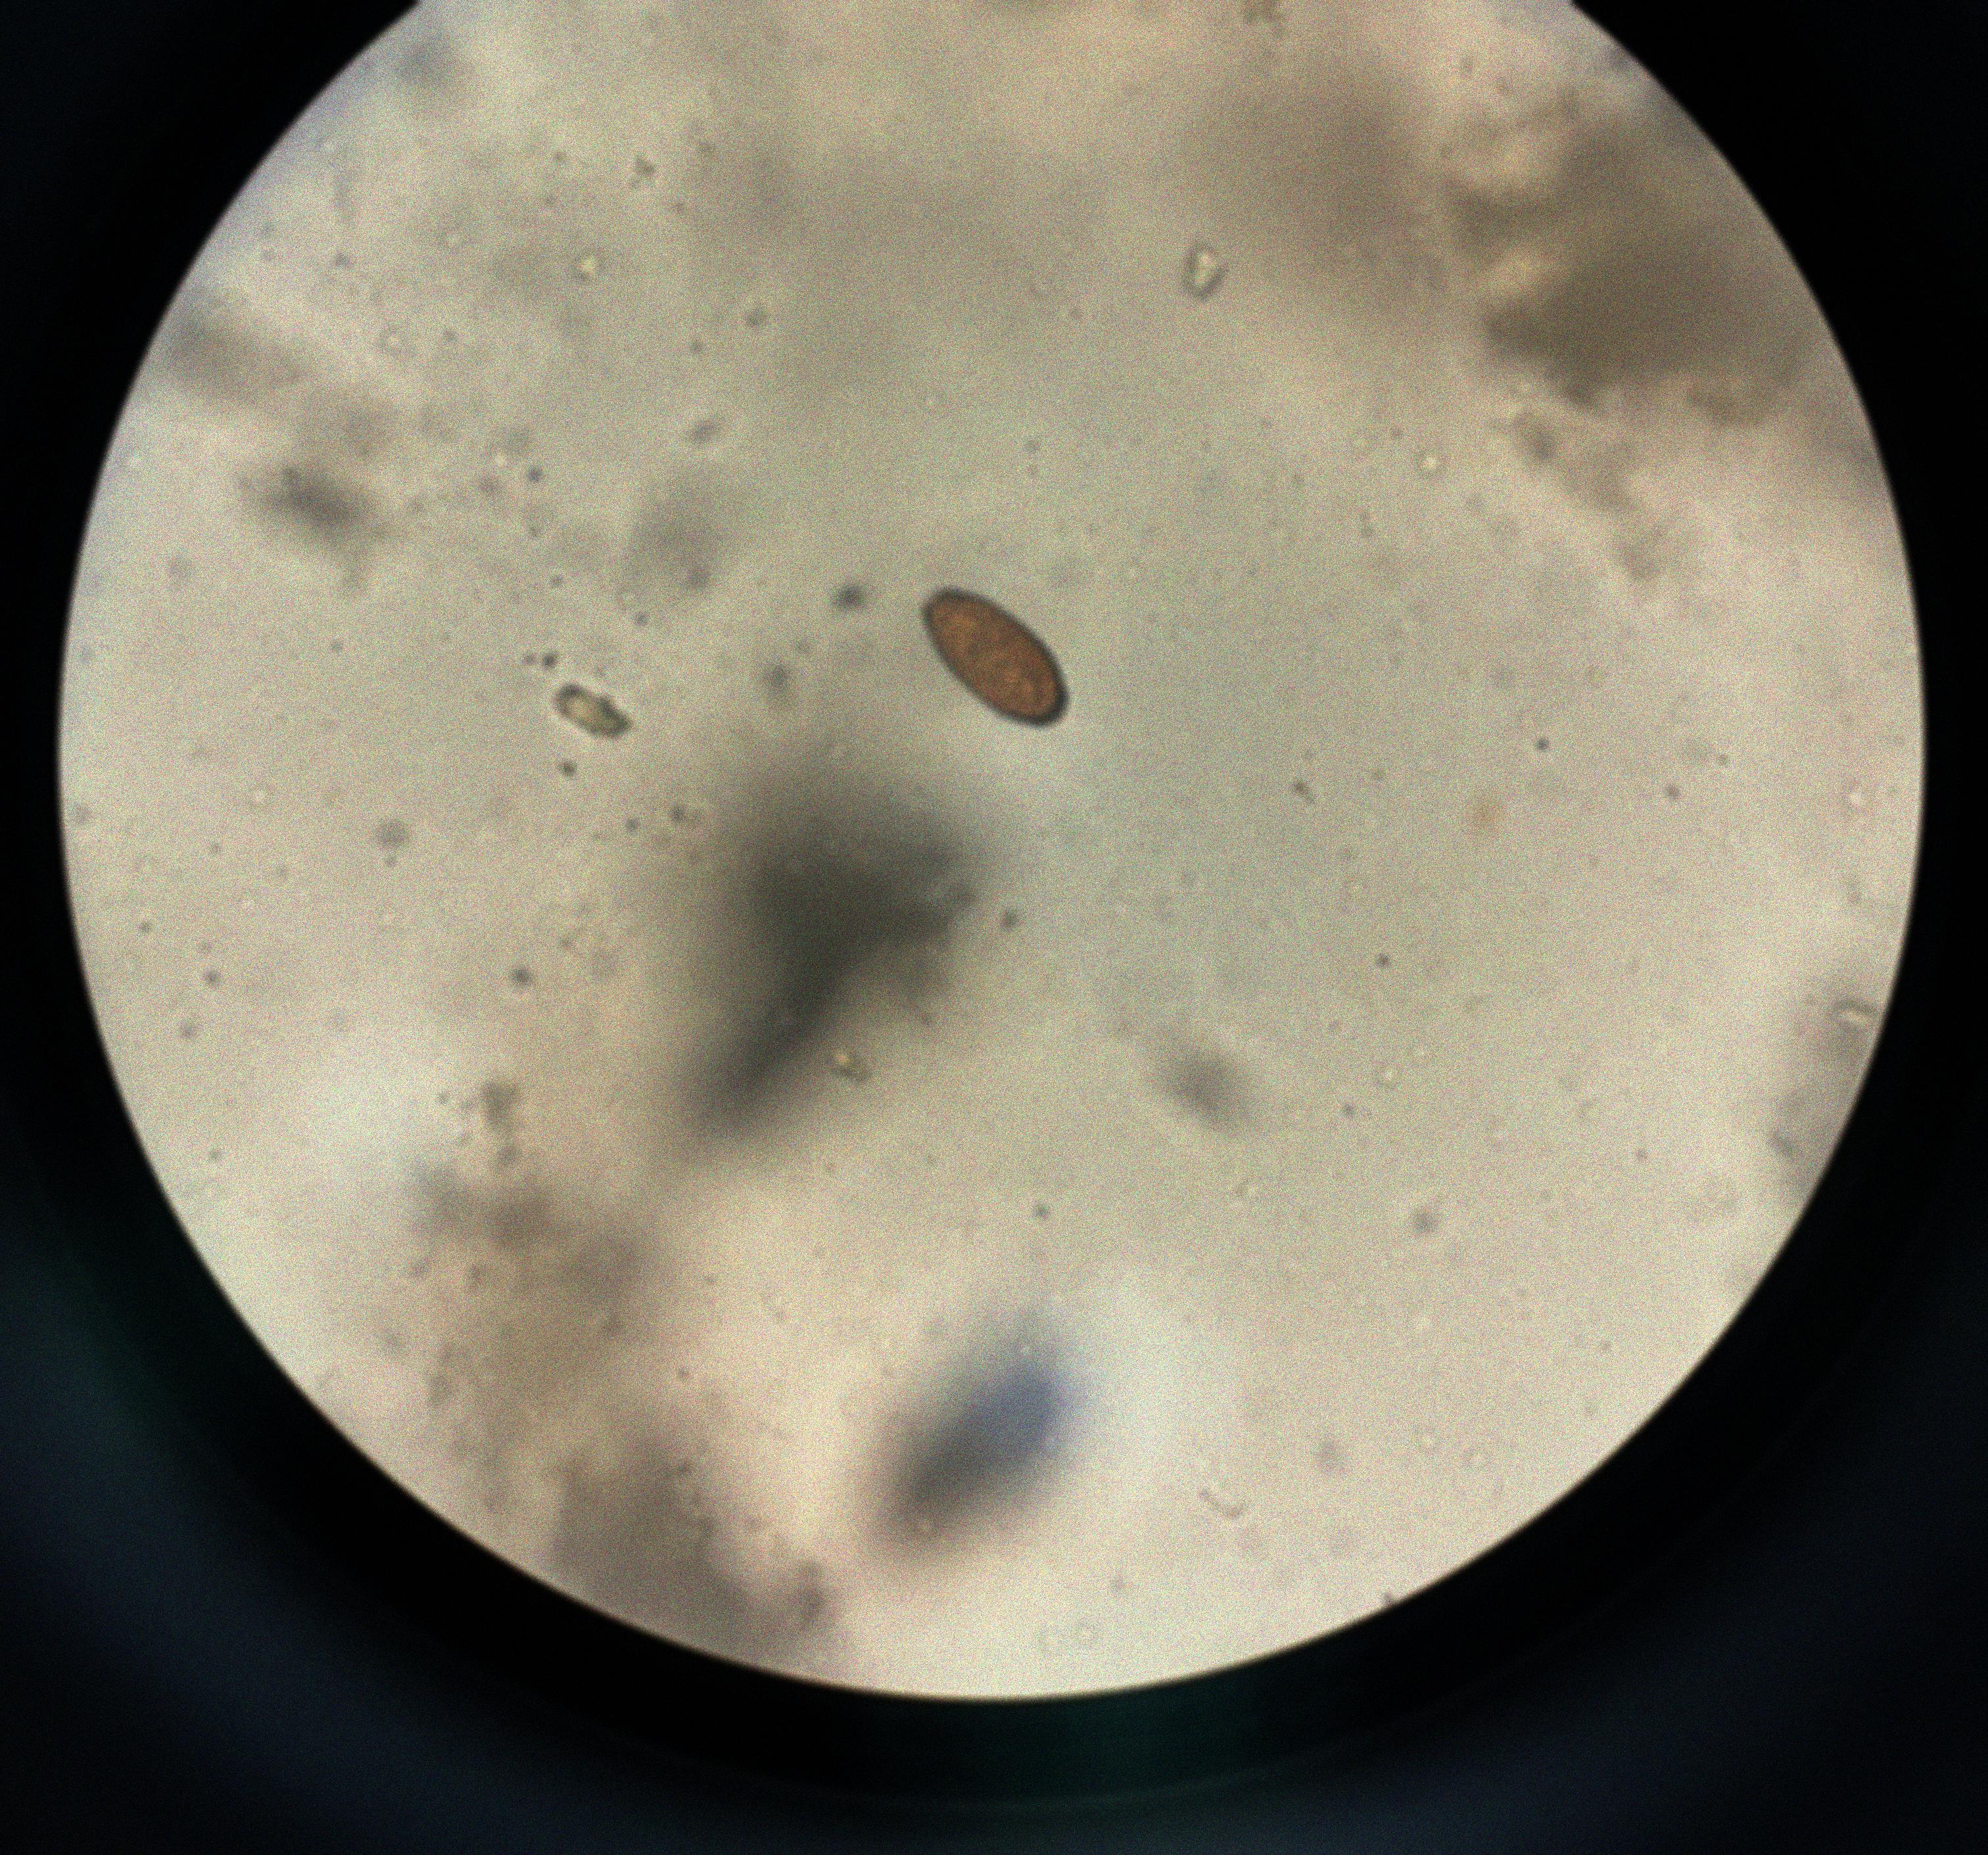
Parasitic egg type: Trichuris trichiura